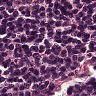
Metastatic tissue present: no